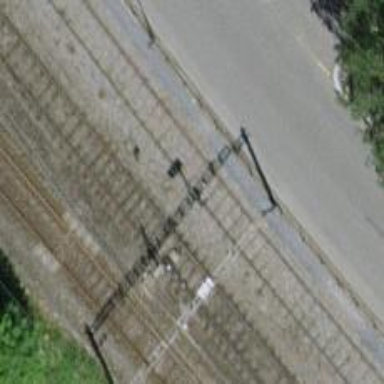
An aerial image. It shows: Single-track railway siding with electrified contact lines.